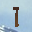
Label: 1